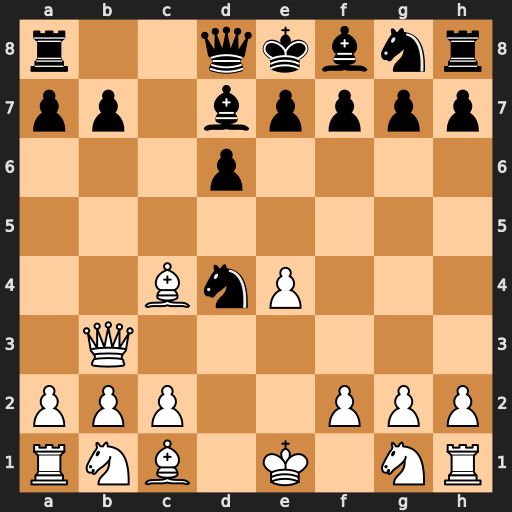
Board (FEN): r2qkbnr/pp1bpppp/3p4/8/2BnP3/1Q6/PPP2PPP/RNB1K1NR
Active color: w
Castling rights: KQkq
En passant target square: -
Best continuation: Bxf7#